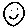
Label: smiley face